Field crop: maize
Growth stage: 2
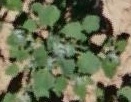
Species: chenopodium